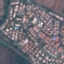
Label: Residential